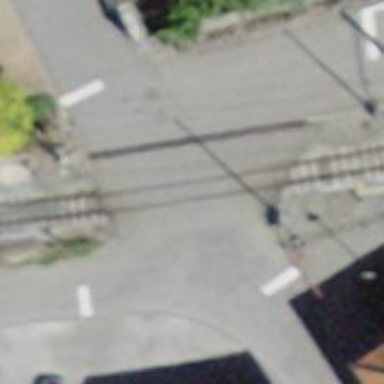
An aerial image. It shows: Level crossing with lights and barriers.